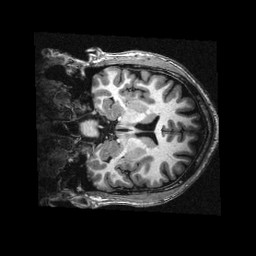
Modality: T1w
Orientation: coronal
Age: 28
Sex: male